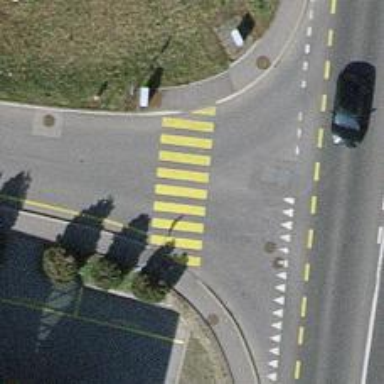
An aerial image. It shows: Marked road crossing.